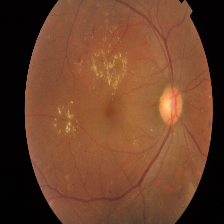
Diabetic retinopathy grade: Proliferative DR